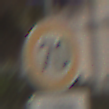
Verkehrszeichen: Geschwindigkeit70
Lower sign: HinweiseAufGefahrenDurchVerbaleAngabe2
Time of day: MorningAfternoon
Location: Outdoor (Urban)
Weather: PartlyCloudy
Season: NotSpecified
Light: Natural